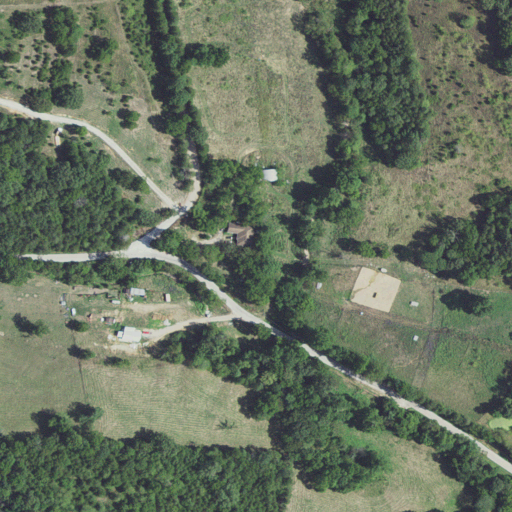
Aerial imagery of valley in Missouri named Old Stillhouse Hollow containing pasture, mixed forest, open development, deciduous forest, low intensity development, and evergreen forest